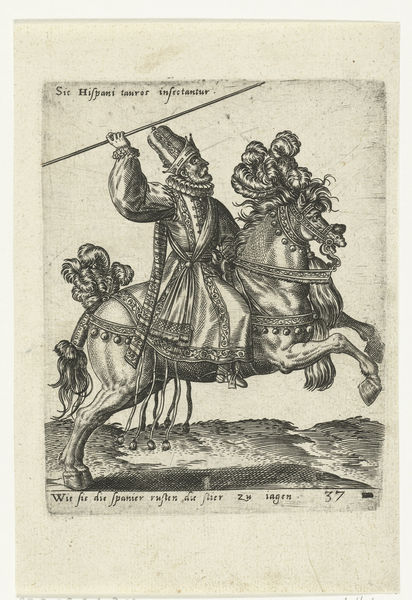
Titel: Spaanse picador te paard
Künstler: Abraham de Bruyn
Standort: Amsterdam
Institution: Rijksmuseum
Schlagwörter: feathers, fight, hat, king, military, robes, soldier, white, black, dress, portrait, robe, print, man, see, german, helmet, knight, drawing, black and white, coat, etching, illustration, tail, battle, emperor, renaissance, engraving, pencil, war, gras, horse, reins, book, riding, asian, hooves, page, staff, muslim, angry, latin, weapon, spear, rider, saddle, st. george, javelin, number, wapon, card, linework, plume, sir, bells, target, batzle, galopp